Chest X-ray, PA view. Patient: 60 years old, sex M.
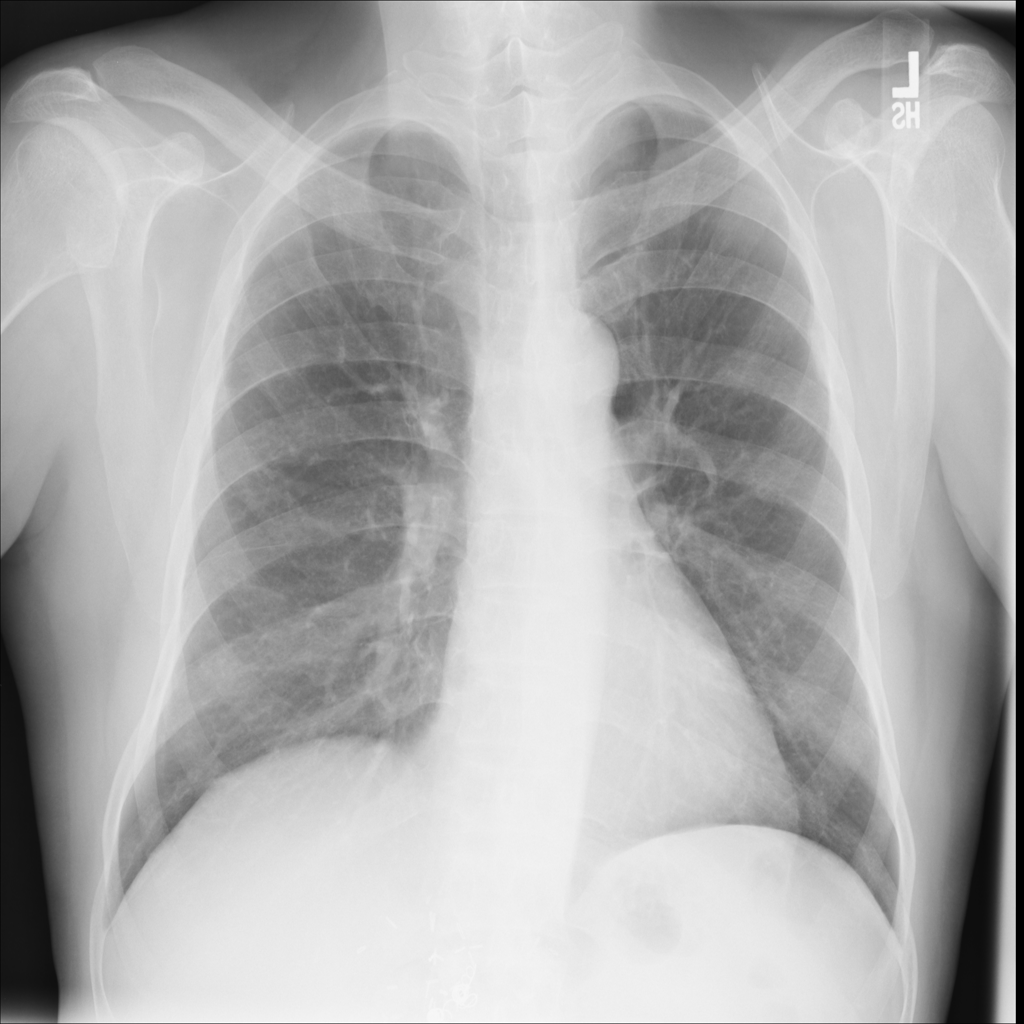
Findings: Atelectasis